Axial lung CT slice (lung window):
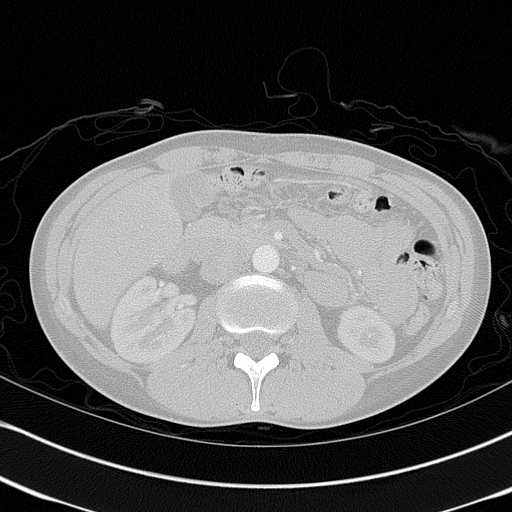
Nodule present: no